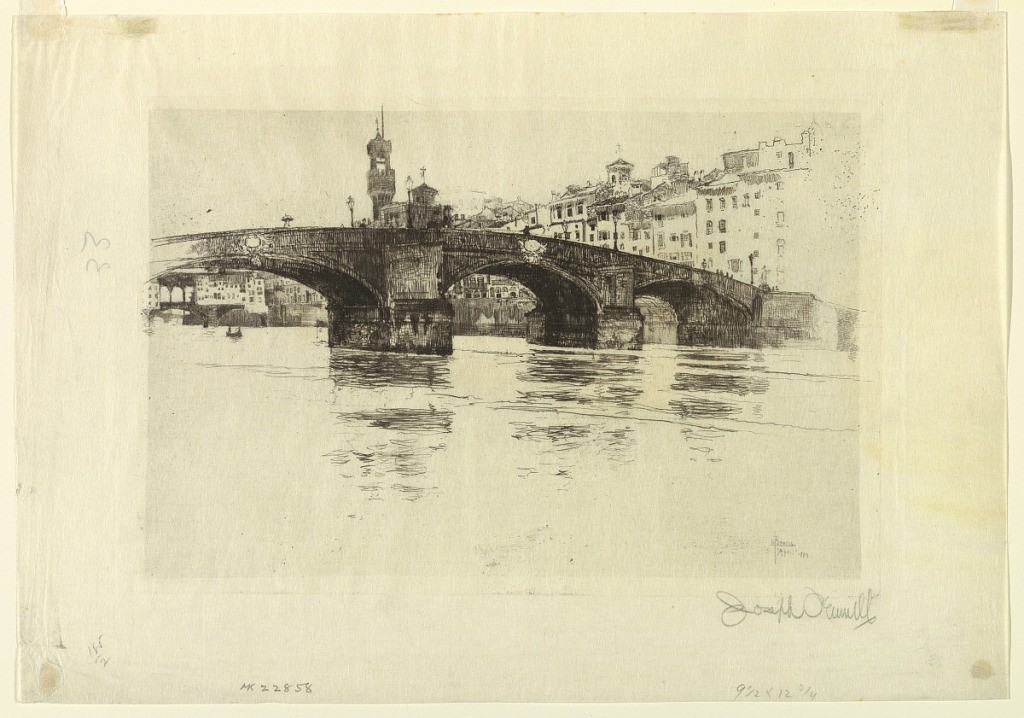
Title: Ponte San Trinita, Florence
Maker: Joseph Pennell, American, active England, 1857–1926
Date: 1883
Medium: Etching in black ink on paper
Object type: Print
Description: View from the south bank, showing the bridge, bordering houses and the tower of the Palazzo Vecchio in the distance.